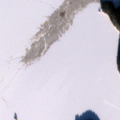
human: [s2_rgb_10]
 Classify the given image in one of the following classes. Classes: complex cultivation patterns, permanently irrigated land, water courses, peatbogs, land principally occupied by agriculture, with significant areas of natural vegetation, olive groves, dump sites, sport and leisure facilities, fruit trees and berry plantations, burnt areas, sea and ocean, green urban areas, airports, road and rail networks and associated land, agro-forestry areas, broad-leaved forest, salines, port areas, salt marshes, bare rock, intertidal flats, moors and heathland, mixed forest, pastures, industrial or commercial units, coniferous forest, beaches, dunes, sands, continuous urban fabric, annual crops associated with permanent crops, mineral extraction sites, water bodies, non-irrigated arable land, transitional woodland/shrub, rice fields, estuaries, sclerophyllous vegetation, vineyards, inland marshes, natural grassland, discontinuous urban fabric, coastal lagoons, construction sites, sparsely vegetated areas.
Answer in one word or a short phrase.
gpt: coniferous forest, water bodies